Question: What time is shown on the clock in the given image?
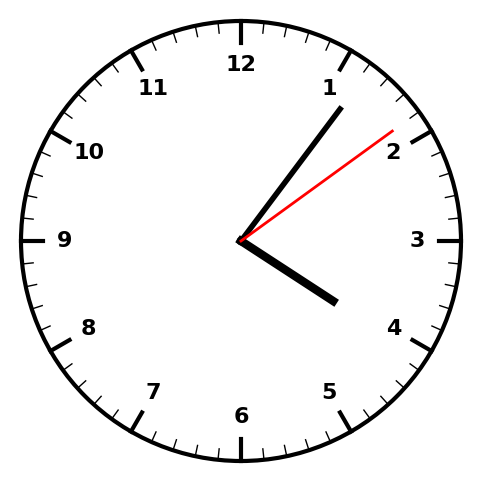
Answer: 04:06:09